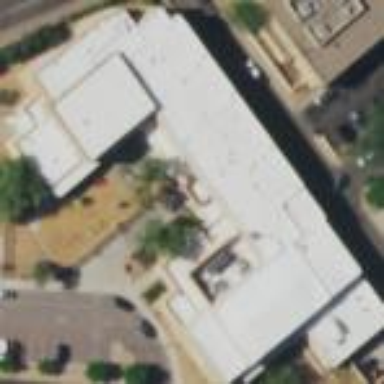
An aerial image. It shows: School building.